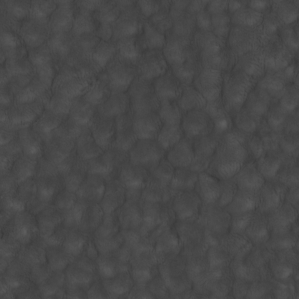
Label: non_frost